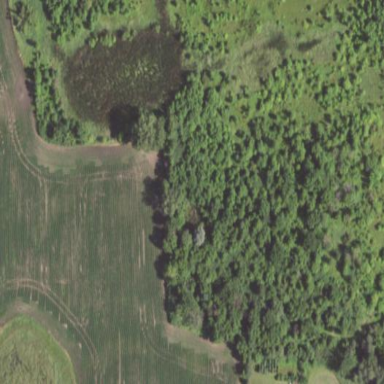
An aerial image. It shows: Mixed deciduous woodland with variety of leaf types.